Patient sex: F
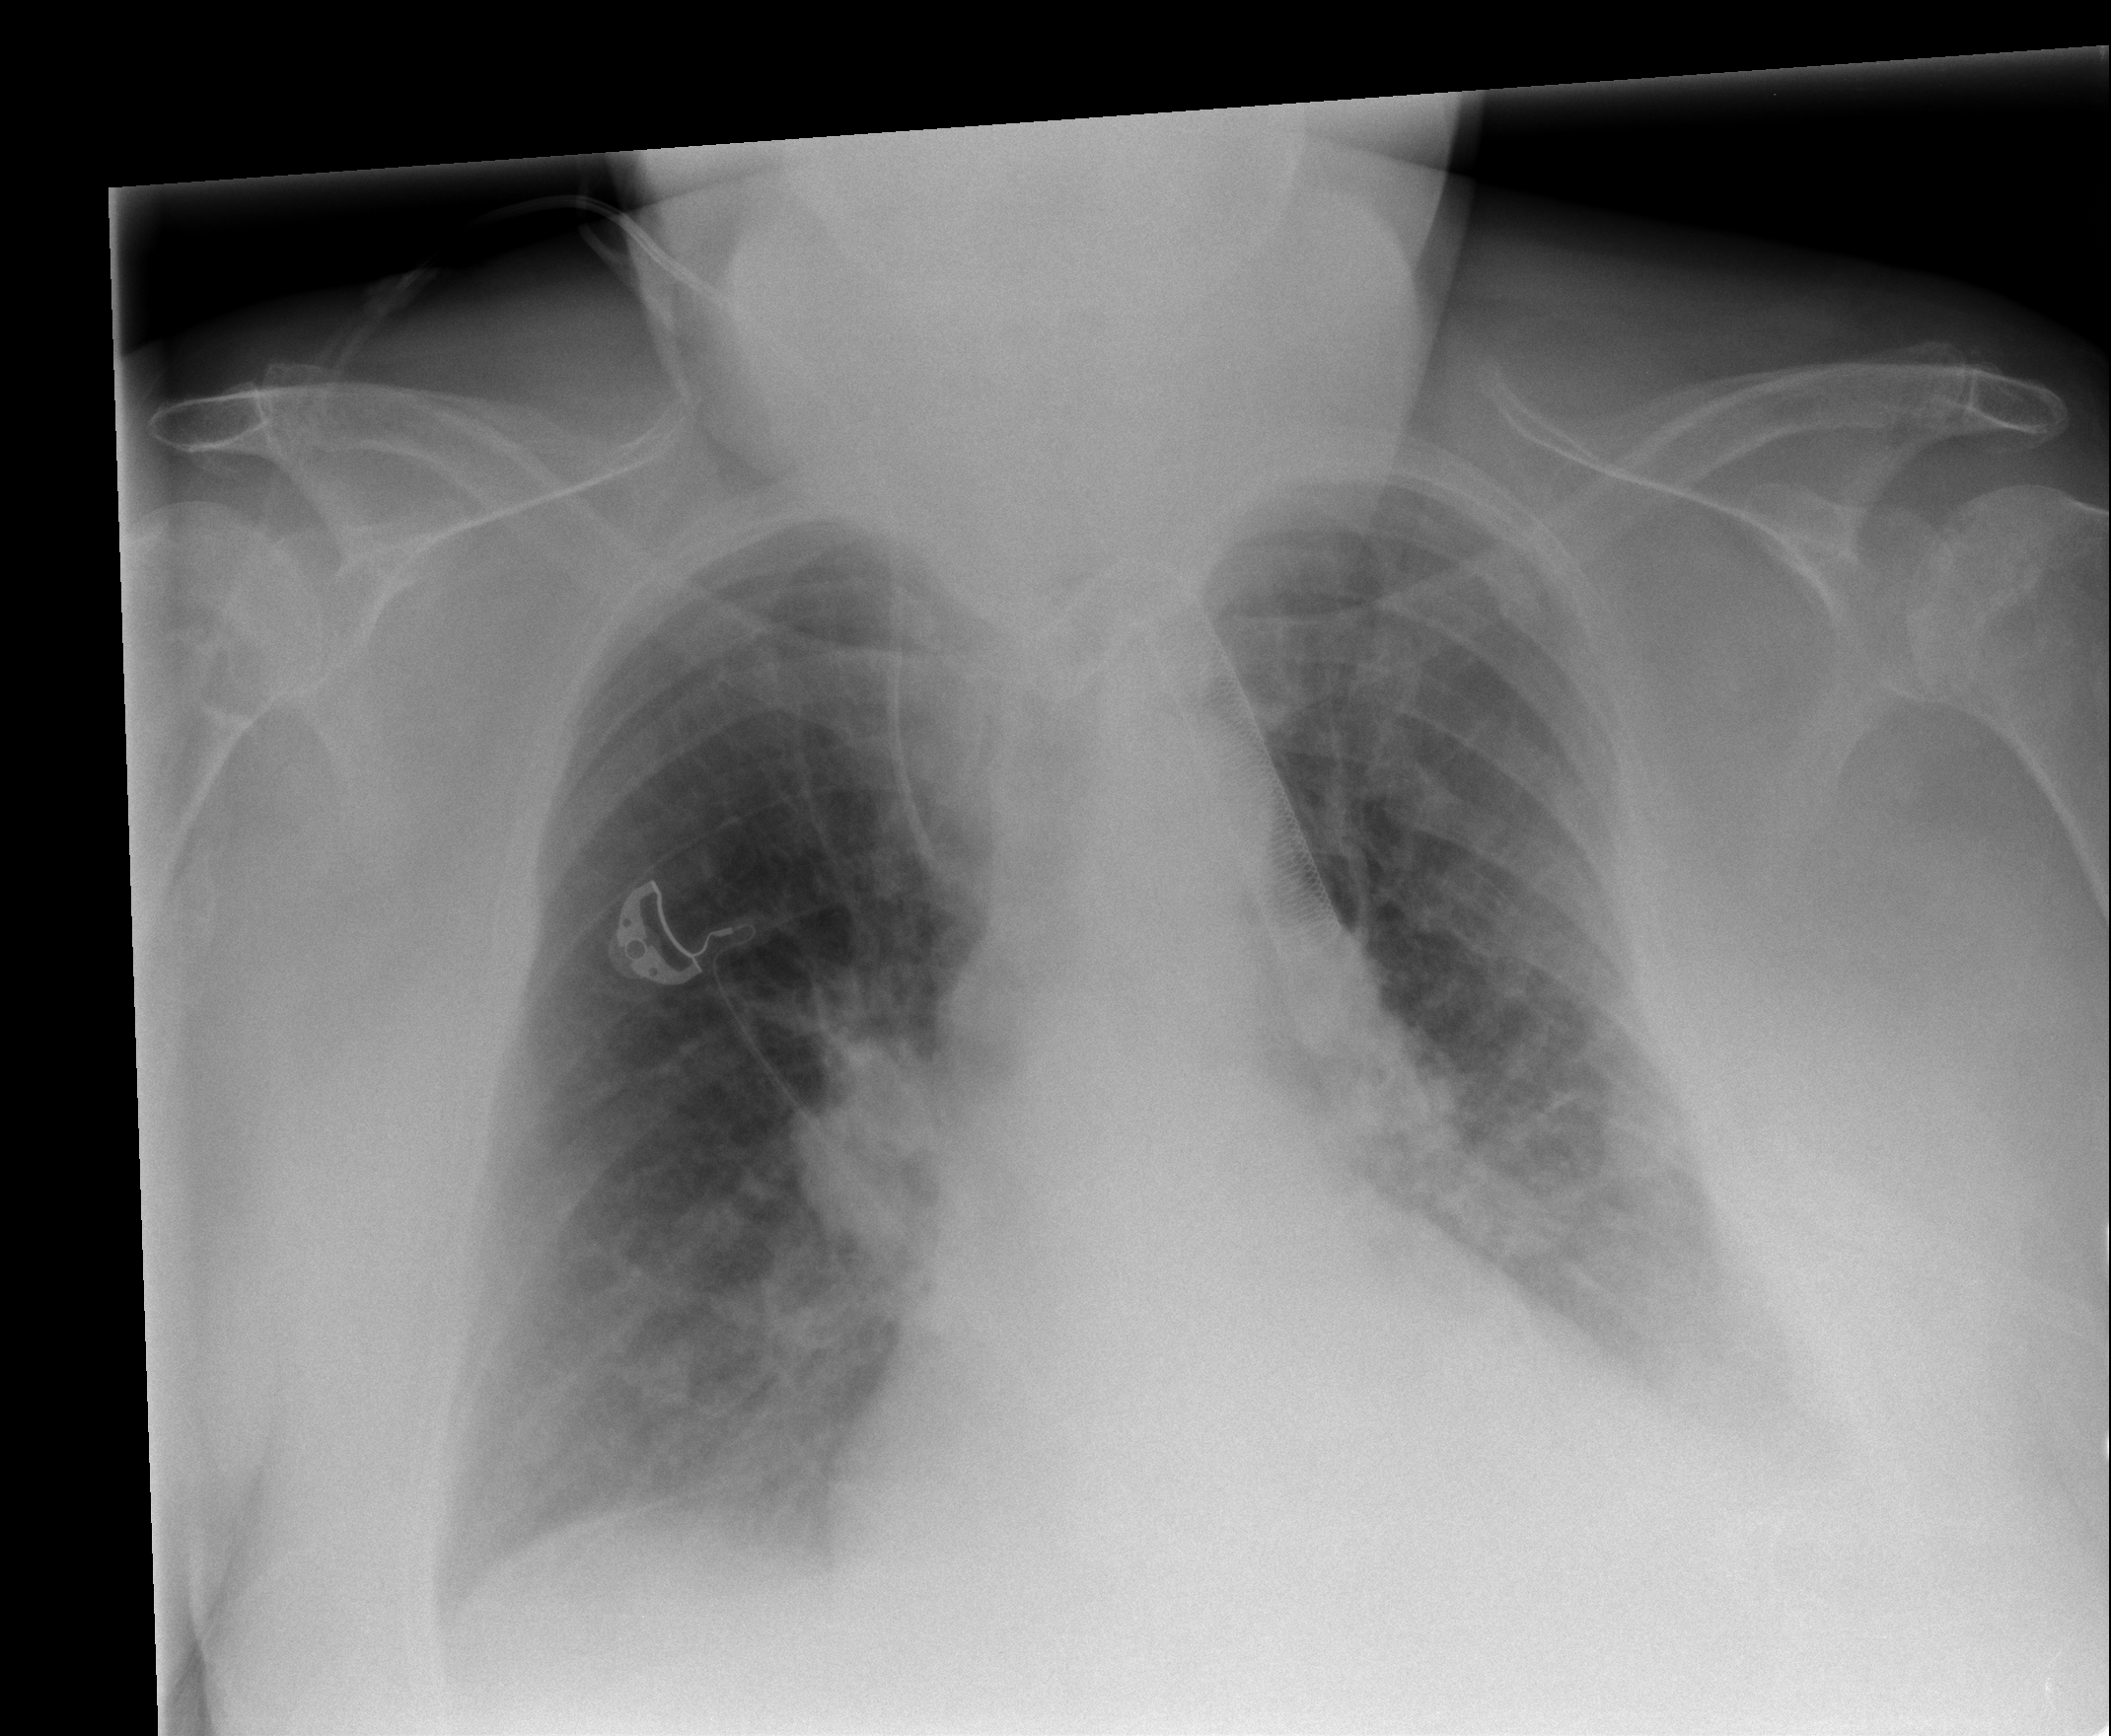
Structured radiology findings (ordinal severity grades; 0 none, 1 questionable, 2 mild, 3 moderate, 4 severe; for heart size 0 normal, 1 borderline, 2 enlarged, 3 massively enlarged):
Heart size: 2
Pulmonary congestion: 2
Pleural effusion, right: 0
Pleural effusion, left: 2
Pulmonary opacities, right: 2
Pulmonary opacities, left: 2
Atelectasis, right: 2
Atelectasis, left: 2